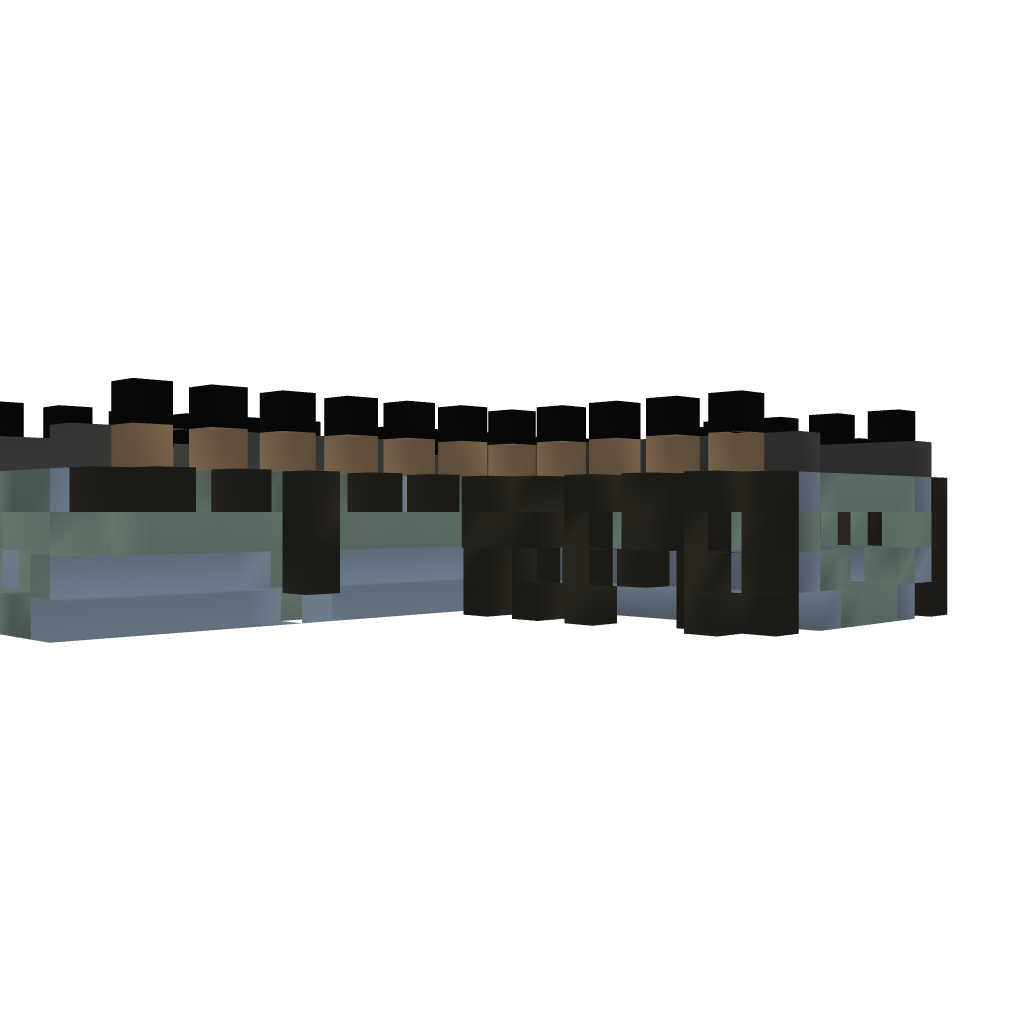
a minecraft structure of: Ancient Skyway Modified(T-Junction)